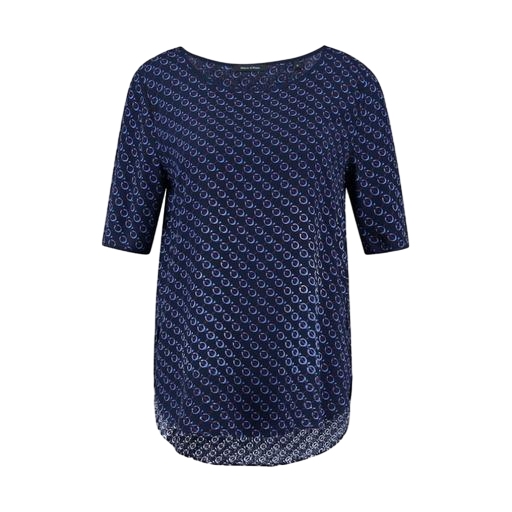
blue plus size printed t-shirt only macy, blue plus size medallion-print t-shirt only macy, blue pima medallion-print t-shirt only macy, white background